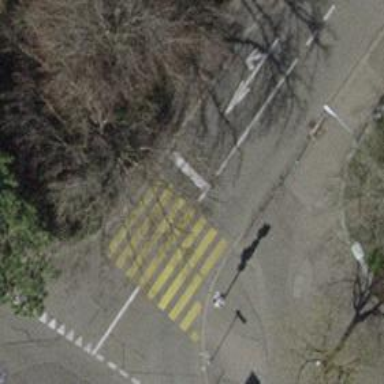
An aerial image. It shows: Zebra crossing with traffic signals.